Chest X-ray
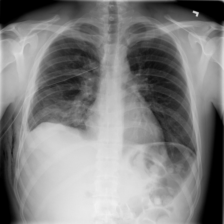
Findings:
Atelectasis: negative
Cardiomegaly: negative
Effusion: negative
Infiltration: negative
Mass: negative
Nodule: negative
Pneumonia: negative
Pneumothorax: negative
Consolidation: negative
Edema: negative
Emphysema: negative
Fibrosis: negative
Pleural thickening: negative
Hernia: negative